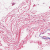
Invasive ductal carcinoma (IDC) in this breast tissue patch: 0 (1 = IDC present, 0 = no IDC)